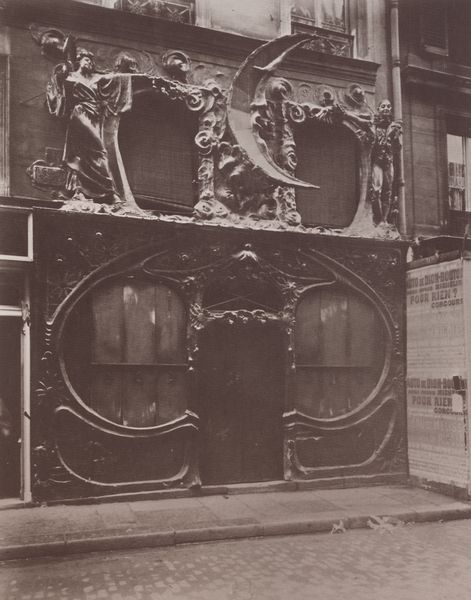
Titel: Läden und Auslagen, Brasserie Equivoque
Künstler: Jean Eugène Auguste Atget
Standort: Paris
Institution: Bibliothèque Nationale, Cabinet des Estampes
Schlagwörter: weiß, blumen, elegant, fenster, glas, grau, schwarz, strasse, tür, gebäude, haus, ornament, architektur, reich, theater, vornehm, oval, rund, engel, ranken, relief, schrift, ecke, fassade, pflaster, amerika, figuren, tafel, jugendstil, floral, ornamente, verzierung, stuck, foto, fotografie, photographie, eingang, eisen, mond, bürgersteig, scheiben, halbmond, sichel, asphalt, schwarzweiß, trottoir, bordstein, plakat, photo, sims, gesims, skulpturen, statuen, fensterbank, platten, reliefs, aufnahme, baustelle, plakate, schwünge, new york, eingefasst, riemenschneider, kunst am bau, jugendatil, kammerspiele münchen, türornamentik